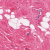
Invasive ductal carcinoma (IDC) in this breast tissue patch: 0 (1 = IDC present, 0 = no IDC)